Question: I just wondered why my m-files from MATLAB look so different when I open them with Notepad++ instead of the built-in MATLAB Editor.
It seems that in the MATLAB Editor each character has the same width. Not so in Notepad++ (even I change the language to "M").
Here's a screenshot from a file opened in Notepad++ (left) and in the MATLAB Editor (right).

In the MATLAB Editor all the characters in column X are exactly one below the other. They aren't in Notepad++.
I just played a bit with the tab preferences, without any success.
Is there a way to get the alignment of columns in Notepad++ the same as in the MATLAB Editor ...at least for m-files?
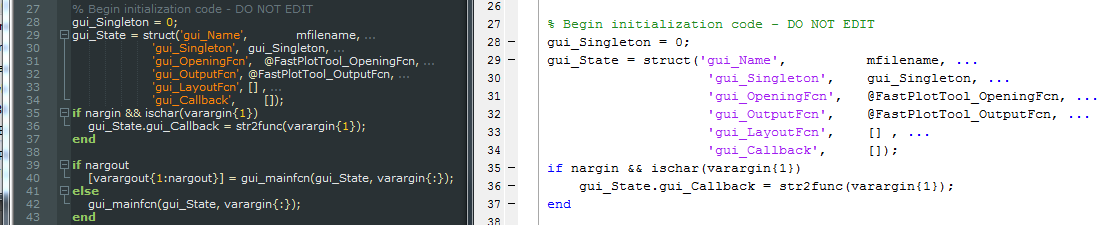
Answer: It's because your MATLAB Editor is set to use a monospaced font such as Courier (i.e. a font where all the characters are designed to have exactly the same width), but your Notepad++ is not.
In Notepad++, you can set the font with the menu Settings -> Style Configurator. Select "MATLAB" from the language list (or in fact you may like to select "Global Styles", to do this for all languages), and set the font to a monospaced font such as Courier.
Alternatively, you may like to download a more modern programming font such as Consolas, ProFont, Monofur, Proggy, or Inconsolata. These are all monospaced, and nicer than Courier. You can use the in both Notepad++ and the MATLAB Editor.
It's possible that another issue might be that you have tab characters in your code, which are displaying with a variable width in Notepad++. You can make sure that MATLAB replaces tab characters with spaces in the MATLAB preferences (MATLAB->Editor/Debugger/Tab). To check whether you have tab characters, open the file in Notepad++ and select View->Show Symbol->Show All Characters. Tab characters will display as a short arrow, and space characters will display as a little dot. If you need to change all the tabs to spaces in an existing file, Notepad++ can do this with Edit->Blank Operations->Tab to Space.
Hope that helps!